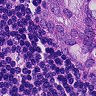
Metastatic tissue present: yes